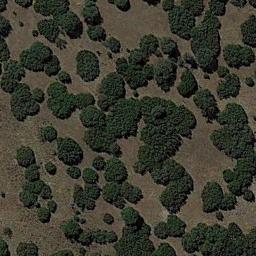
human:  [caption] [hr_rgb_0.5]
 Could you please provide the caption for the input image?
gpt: The chaparral is consist of some green bushes on the desert .

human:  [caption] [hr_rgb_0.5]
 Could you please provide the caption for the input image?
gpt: Chaparral is big and densely distributed in the sand .

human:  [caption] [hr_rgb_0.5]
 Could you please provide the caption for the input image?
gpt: Some green chaparrals of different sizes grow on the wasteland .

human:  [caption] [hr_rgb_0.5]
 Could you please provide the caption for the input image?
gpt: You can see a lot of weeds on this desert .

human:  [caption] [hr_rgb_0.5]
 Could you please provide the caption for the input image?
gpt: The chaparral is evenly distributed and dense .